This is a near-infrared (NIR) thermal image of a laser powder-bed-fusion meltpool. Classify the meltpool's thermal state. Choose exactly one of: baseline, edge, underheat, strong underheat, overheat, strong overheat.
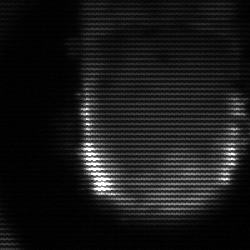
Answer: baseline